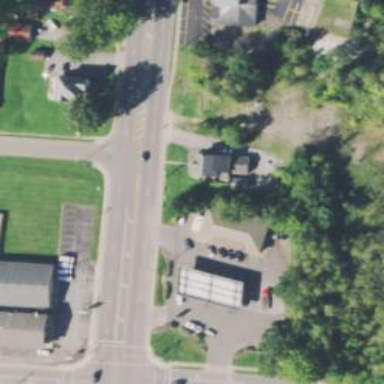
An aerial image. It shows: Convenience shop.